Aerial crown-view tile of a tropical tree (Barro Colorado Island, Panama), acquired 20250414:
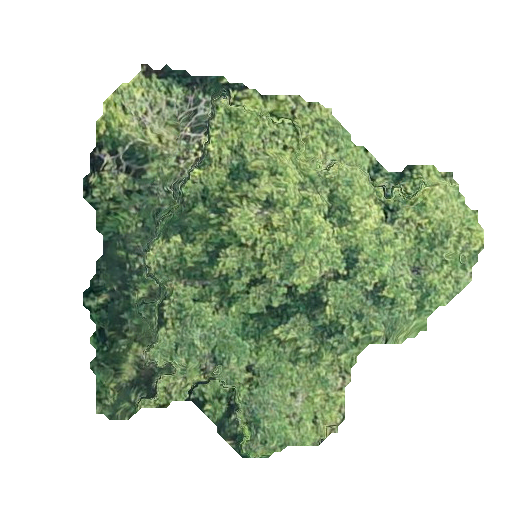
Species: Tabernaemontana arborea
GBIF accepted scientific name: Tabernaemontana arborea
Crown area: 156.296 m²